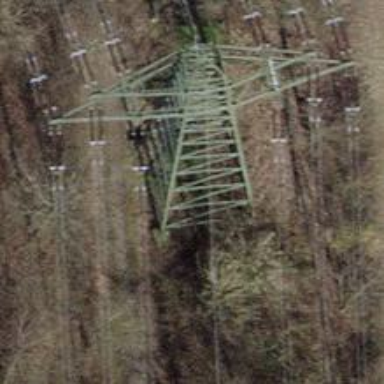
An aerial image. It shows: Power line in the image.